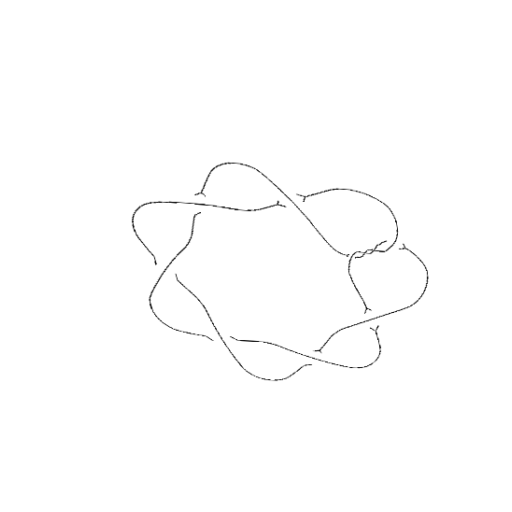
Crossing number: 10